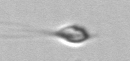
Label: Chrysochromulina